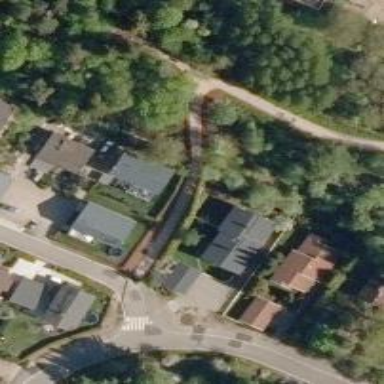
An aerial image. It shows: Cycleway.